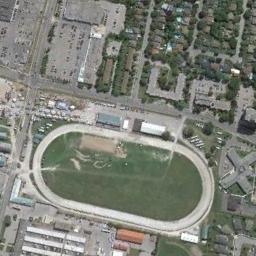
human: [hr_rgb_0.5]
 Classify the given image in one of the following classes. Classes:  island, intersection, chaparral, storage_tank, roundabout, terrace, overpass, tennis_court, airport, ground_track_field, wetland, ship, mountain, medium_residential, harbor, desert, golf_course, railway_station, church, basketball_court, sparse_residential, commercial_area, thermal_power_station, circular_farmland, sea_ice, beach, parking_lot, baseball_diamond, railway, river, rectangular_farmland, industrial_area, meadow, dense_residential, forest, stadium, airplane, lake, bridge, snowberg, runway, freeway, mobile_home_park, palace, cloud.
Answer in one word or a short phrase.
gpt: ground_track_field